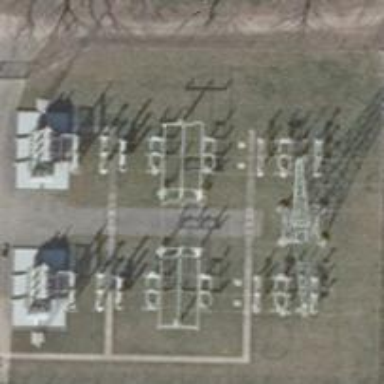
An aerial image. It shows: Power line with 3 cables. It uses busbar.